Interaction volume radius: 5 \u00c5
Interaction volume height: 25 \u00c5
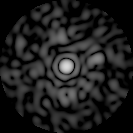
Disorder parameter: 0.8554